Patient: sex F, age 71
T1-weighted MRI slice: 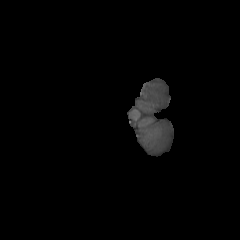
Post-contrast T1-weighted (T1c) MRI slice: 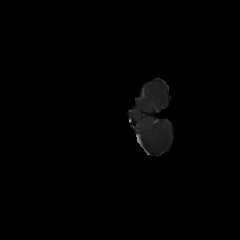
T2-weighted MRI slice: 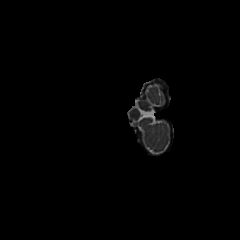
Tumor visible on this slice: no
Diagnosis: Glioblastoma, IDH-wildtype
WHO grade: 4